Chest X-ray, AP view. Patient: 68 years old, sex M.
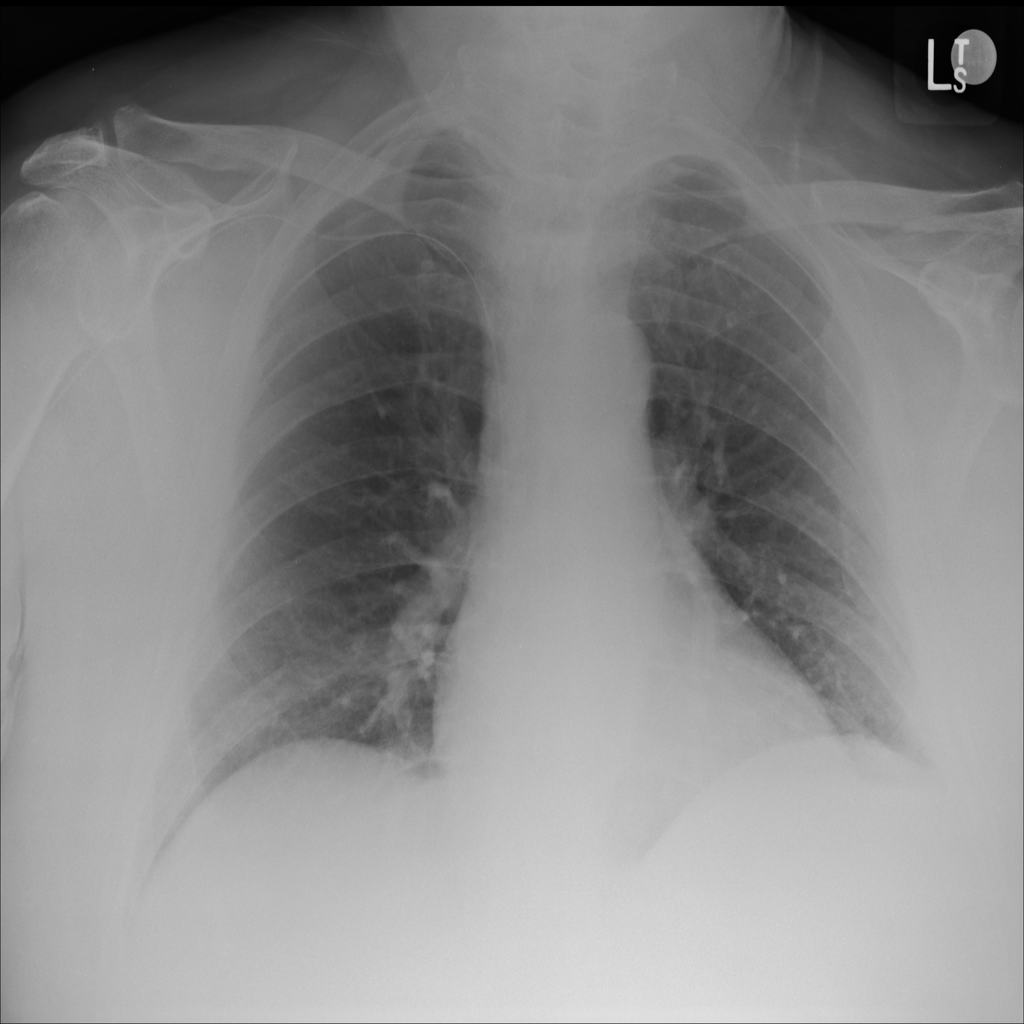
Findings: No Finding